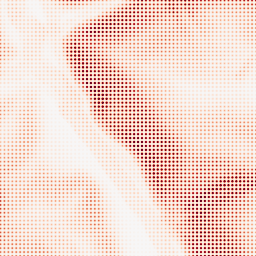
Category: morphological
Decomposition family: morphological_gradient
Decomposition parameters: size: 10
shape: diamond
Upsampling method: sinc_hamming
Upsampling parameters: scale: 8
kernel_size: 4
Upsampling scale: 8